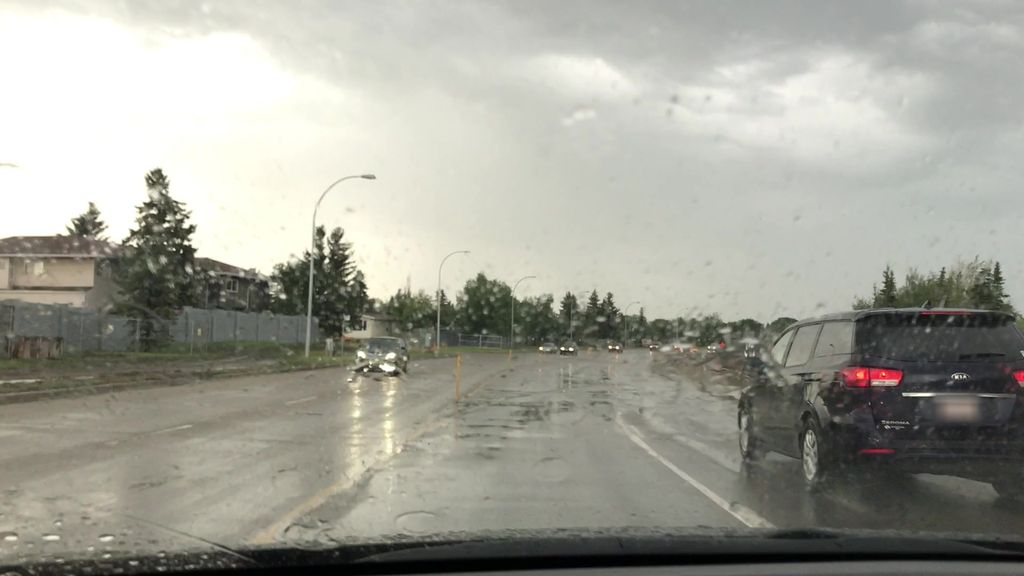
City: edmonton